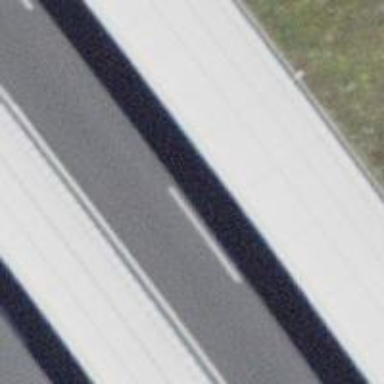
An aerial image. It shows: Asphalt motorway.